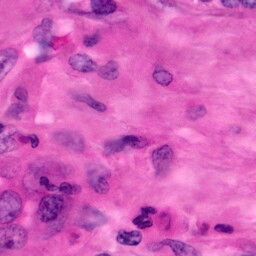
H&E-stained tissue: Pancreatic